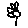
Label: flower